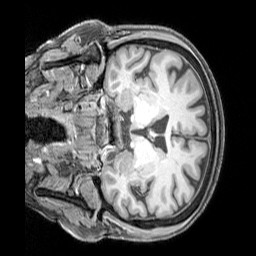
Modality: T1w
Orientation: coronal
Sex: female
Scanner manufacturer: siemens
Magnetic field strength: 3 T
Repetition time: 2.3 s
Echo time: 0.00226 s